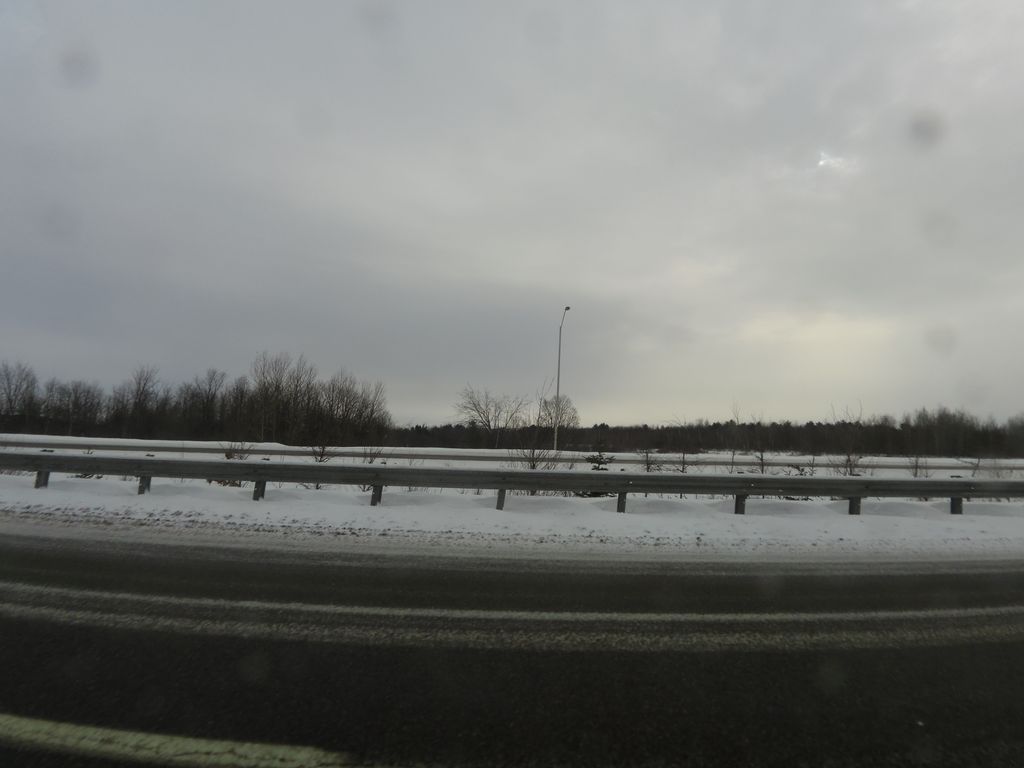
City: ottawa-gatineau